Question: I've been working on an Ipad app for awhile now and to make the development a little faster I've been using some controls I found on the interwebz. Namely FSVerticalTabBar , AES Encryption.
It's just now that I noticed 2 folders inside every folder on my project which I didn't noticed before. the thing with these folders I can't select them with a mouse, I have to highlight it with the cursor, So I couldn't delete them. Was wondering if it's something I should be worried about or is it really include in xcode that I just never noticed before?
The folders are :
Folder and Developer

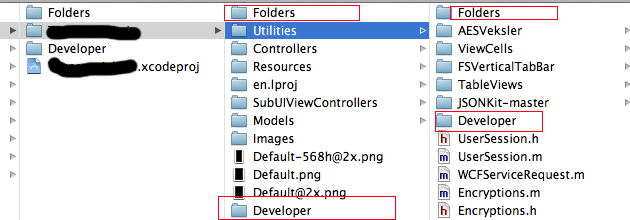
Answer: I believe you're seeing a bug in Finder. I've seen the same thing on occasion. If you restart your computer, it should go away.